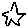
Label: star